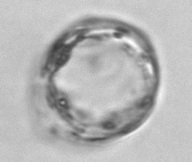
Label: Guinardia_flaccida